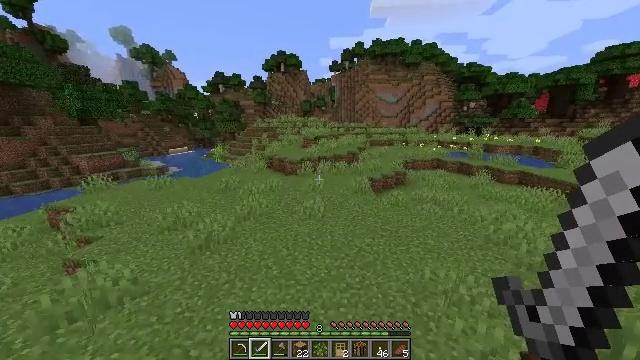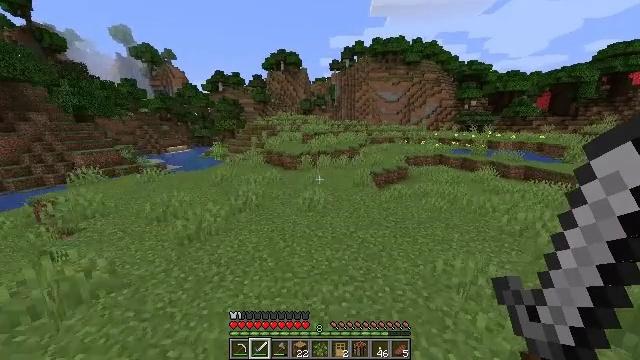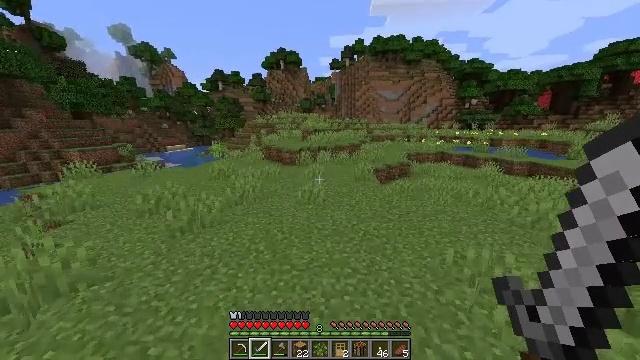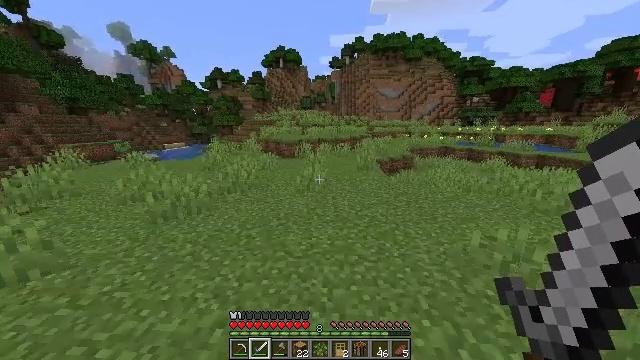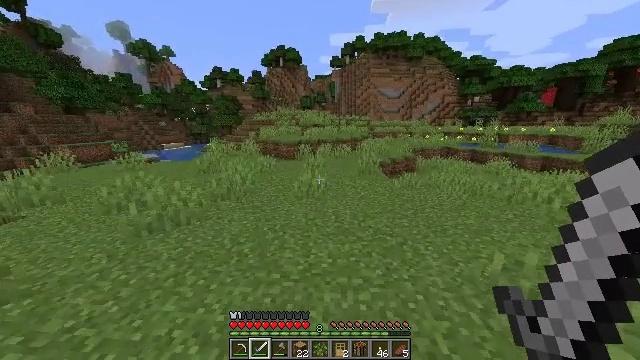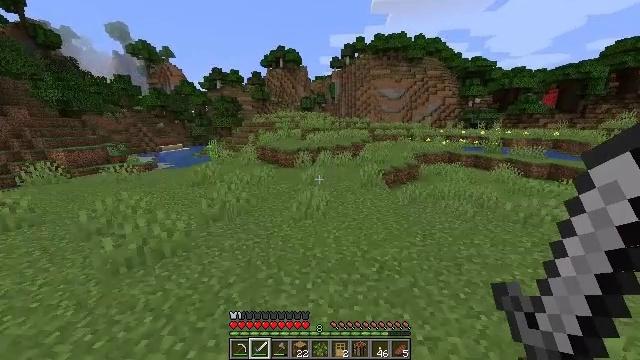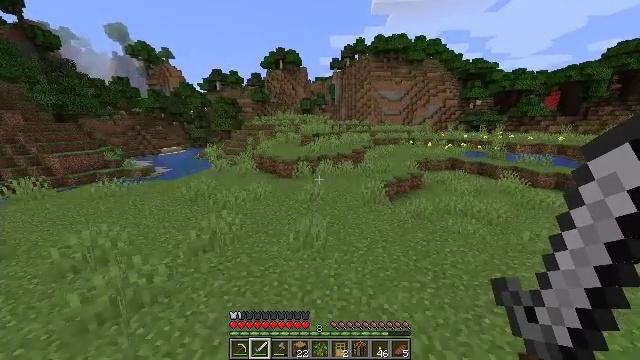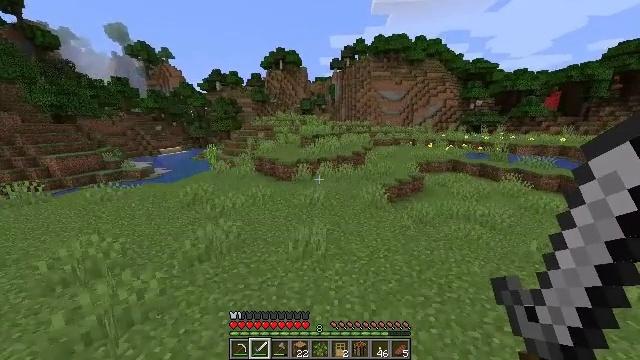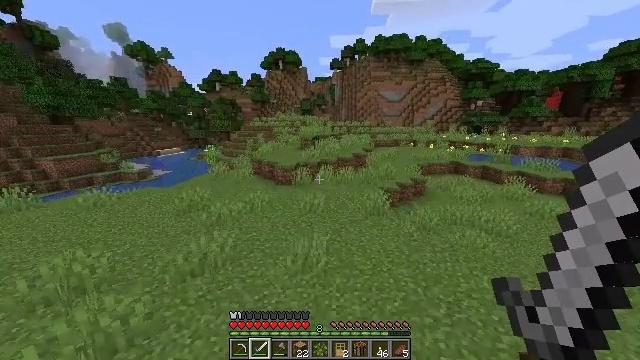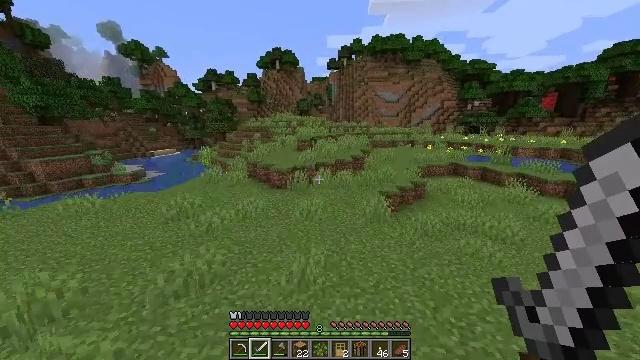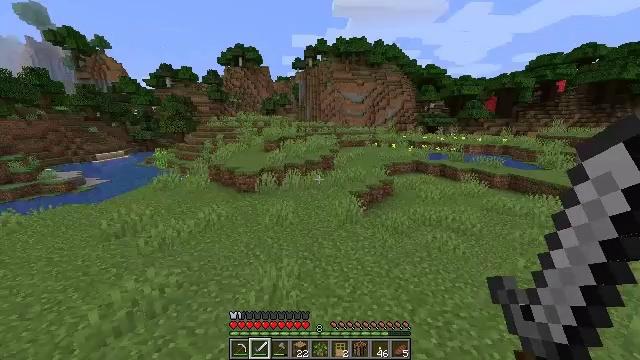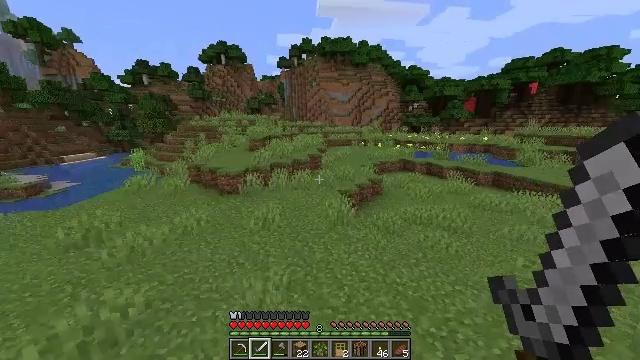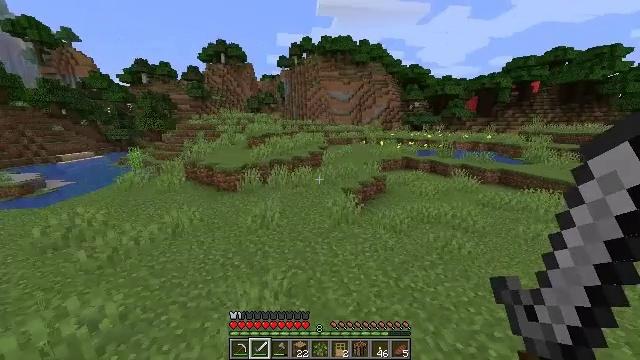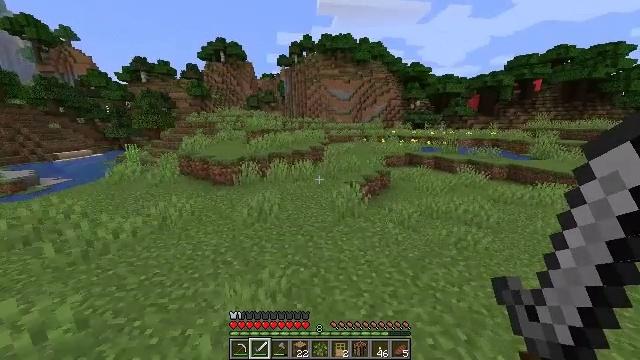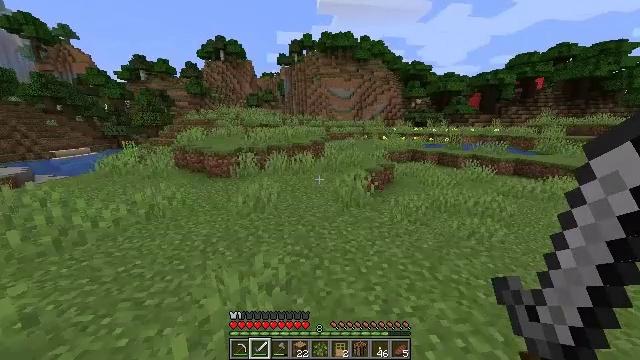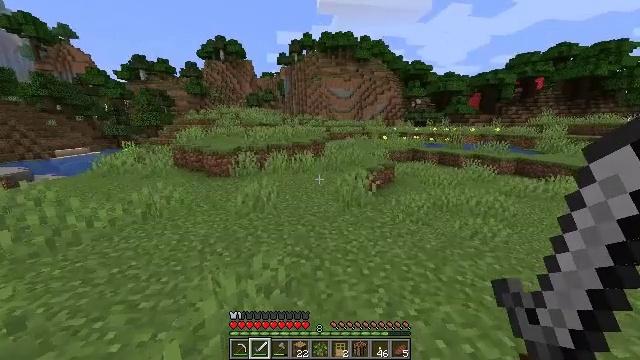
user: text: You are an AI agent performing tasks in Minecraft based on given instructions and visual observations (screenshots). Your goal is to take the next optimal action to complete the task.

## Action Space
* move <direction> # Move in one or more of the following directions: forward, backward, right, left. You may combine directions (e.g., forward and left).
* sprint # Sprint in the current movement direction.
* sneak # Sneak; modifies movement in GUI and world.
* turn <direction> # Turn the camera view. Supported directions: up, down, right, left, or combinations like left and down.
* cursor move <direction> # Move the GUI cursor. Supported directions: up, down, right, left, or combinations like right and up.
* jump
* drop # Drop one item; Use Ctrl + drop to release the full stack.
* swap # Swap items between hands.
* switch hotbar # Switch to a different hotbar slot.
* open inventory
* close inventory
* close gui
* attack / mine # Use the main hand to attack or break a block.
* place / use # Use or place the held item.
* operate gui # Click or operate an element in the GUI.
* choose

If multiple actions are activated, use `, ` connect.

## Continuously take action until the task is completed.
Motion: motion action
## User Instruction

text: Gather oak leaves by attacking.
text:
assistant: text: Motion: move forward, sprint, jump
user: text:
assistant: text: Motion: move forward, sprint, jump
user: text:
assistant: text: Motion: move forward, sprint, jump
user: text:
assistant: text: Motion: move forward, sprint, jump
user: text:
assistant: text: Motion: move forward, sprint, jump
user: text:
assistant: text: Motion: move forward, sprint, jump
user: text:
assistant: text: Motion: move forward, sprint, jump
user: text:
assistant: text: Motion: move forward, sprint, jump
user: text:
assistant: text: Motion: move forward, sprint, jump
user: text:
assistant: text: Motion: move forward, sprint, turn right, jump
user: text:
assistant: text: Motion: move forward, sprint, turn right, jump
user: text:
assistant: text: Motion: move forward, sprint, jump
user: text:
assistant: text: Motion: move forward, sprint, jump
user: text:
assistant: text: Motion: move forward, sprint, jump
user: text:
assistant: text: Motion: move forward, sprint, jump
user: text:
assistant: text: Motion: move forward, sprint, jump
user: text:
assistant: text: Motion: move forward, sprint, jump
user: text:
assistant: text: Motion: move forward, sprint, jump
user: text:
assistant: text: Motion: move forward, sprint, turn left, jump
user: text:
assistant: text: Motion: move forward, sprint, turn left, jump
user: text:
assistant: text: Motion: move forward, sprint, turn left and up, jump
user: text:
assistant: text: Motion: move forward, sprint, jump
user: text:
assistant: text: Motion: move forward, sprint
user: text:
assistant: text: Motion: move forward, sprint
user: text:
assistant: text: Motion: move forward, sprint
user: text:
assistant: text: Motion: move forward, sprint
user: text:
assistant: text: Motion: move forward, sprint
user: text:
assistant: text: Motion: move forward, sprint
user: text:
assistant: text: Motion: move forward, sprint, turn right and down
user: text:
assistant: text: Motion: move forward, sprint